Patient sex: M
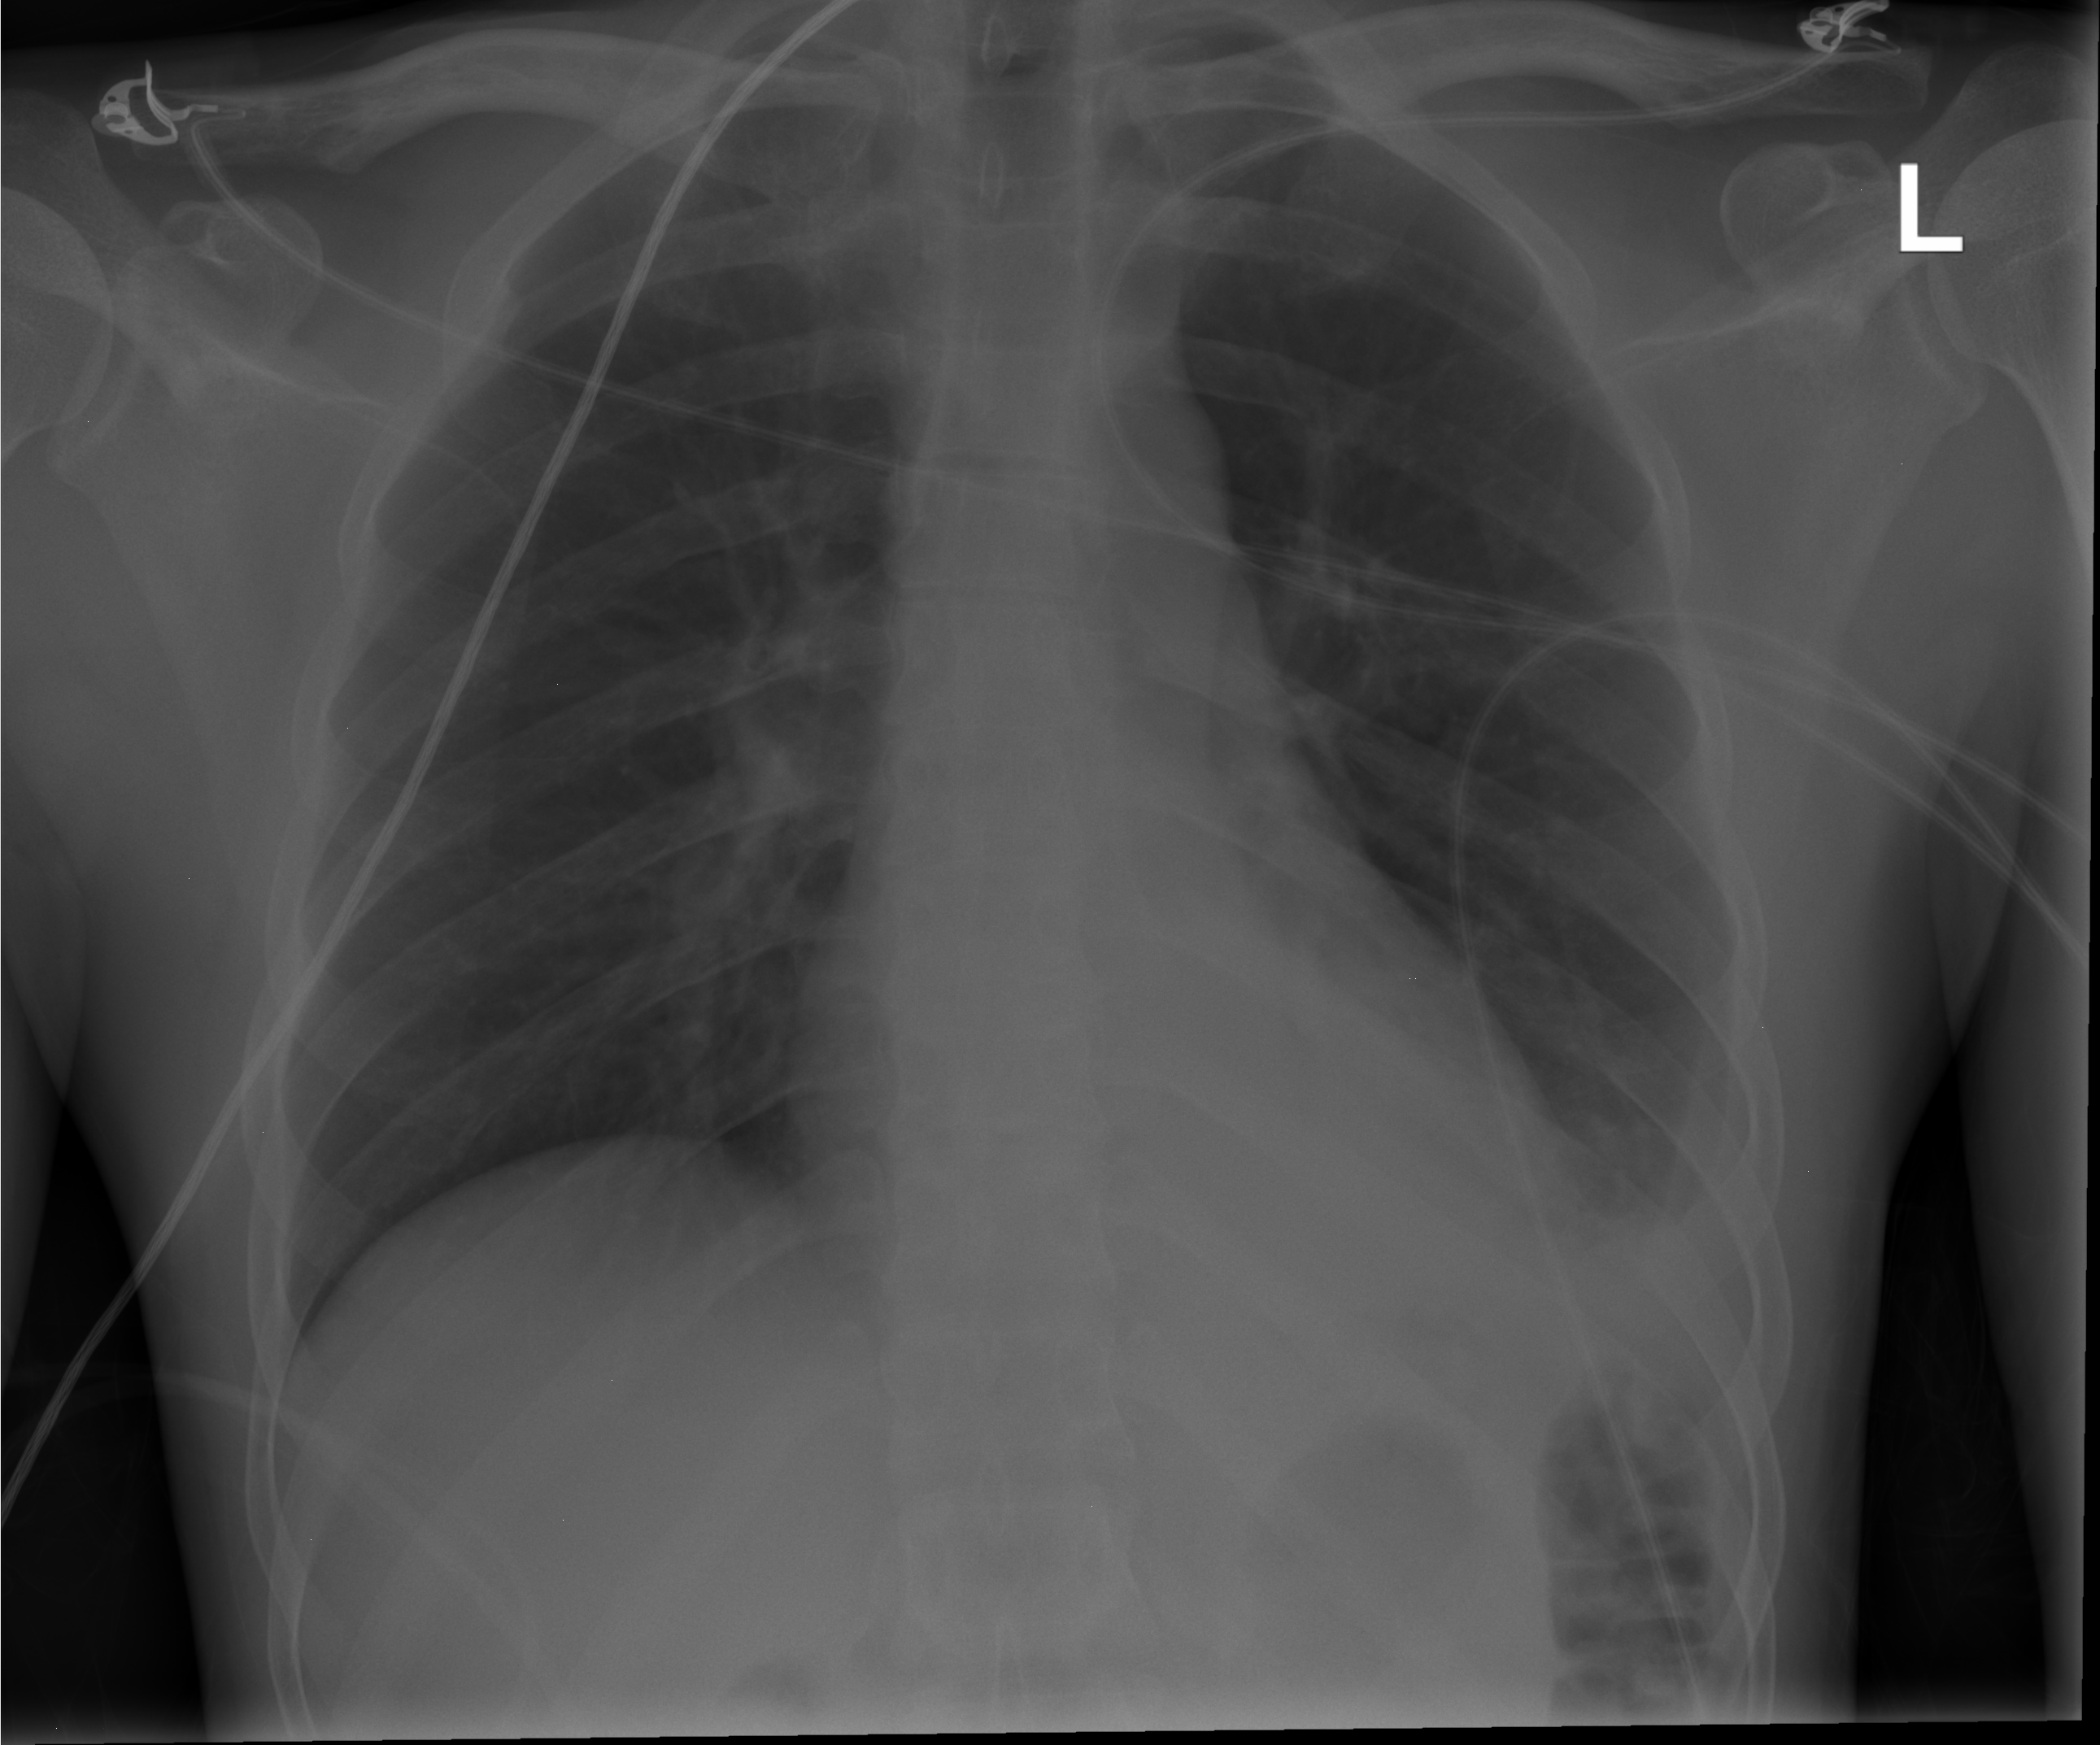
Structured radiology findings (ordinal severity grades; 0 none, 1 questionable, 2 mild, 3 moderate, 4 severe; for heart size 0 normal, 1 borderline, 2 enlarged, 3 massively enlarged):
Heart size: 0
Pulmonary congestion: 0
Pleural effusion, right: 0
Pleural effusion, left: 2
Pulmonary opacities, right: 0
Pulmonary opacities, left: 0
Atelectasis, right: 0
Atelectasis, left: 2